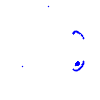
Particle: kaon